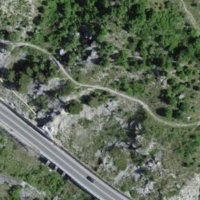
EUNIS habitat code: 48
Species observed at this site:
Aglais urticae
Tachymarptis melba